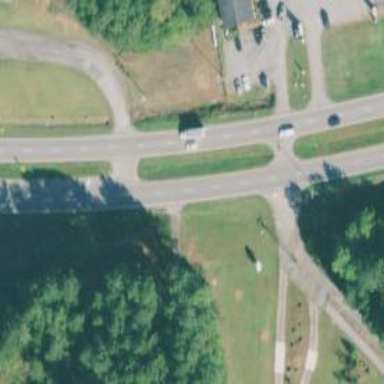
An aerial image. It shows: Trunk link road with asphalt surface.